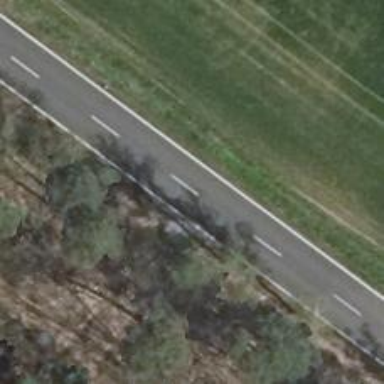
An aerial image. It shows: Secondary road with asphalt surface.